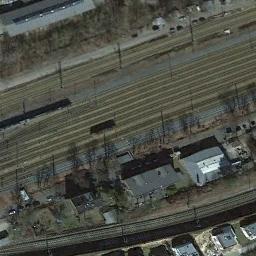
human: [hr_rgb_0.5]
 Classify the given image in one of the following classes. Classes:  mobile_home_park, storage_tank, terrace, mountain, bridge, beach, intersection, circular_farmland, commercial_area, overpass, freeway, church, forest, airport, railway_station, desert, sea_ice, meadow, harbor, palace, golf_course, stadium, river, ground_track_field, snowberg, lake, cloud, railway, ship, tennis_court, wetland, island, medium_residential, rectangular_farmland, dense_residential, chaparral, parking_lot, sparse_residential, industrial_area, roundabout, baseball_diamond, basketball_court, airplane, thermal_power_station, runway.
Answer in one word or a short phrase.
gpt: railway